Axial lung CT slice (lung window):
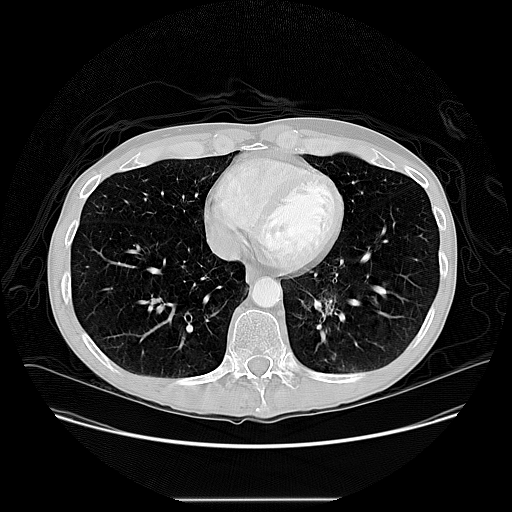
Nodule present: no